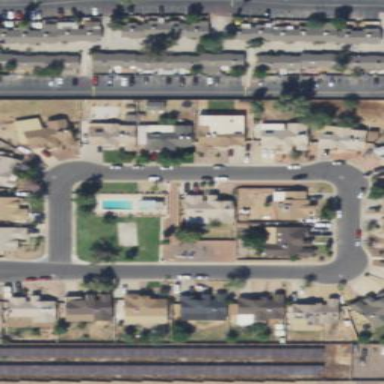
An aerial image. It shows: Single-family residential area.